Field crop: maize
Growth stage: 2
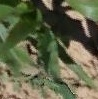
Species: maize